Question: i need some idea/suggestion regarding the implementation of any simple/easy to use setup for such system:

I have two machines, where one will send commands (can be commands, configuration files, text, xml etc) (I have to decide in which way the commands should work) and the other will implement those command. However this is not a completely interactive terminal application, the sender just need to know if it was executed fine or not.
Also RPC is not an option, do i simply go by implementing client/server socket concept??
Is there any well known library to help realize such scenraio in Java? or may be some web server and http based communication??
Any suggestions for opensource libraries to realize such scenario?
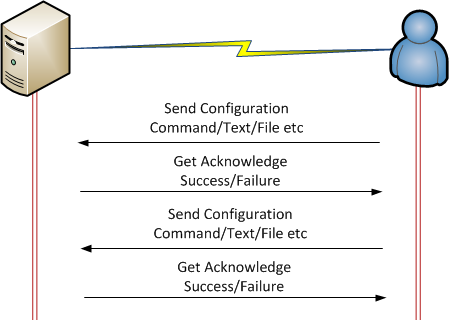
Answer: If you use sockets or any other TCP messaging service, you will get guarantied message delivery, and then all you need is to write the response on the server end and send it back.